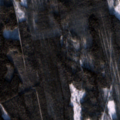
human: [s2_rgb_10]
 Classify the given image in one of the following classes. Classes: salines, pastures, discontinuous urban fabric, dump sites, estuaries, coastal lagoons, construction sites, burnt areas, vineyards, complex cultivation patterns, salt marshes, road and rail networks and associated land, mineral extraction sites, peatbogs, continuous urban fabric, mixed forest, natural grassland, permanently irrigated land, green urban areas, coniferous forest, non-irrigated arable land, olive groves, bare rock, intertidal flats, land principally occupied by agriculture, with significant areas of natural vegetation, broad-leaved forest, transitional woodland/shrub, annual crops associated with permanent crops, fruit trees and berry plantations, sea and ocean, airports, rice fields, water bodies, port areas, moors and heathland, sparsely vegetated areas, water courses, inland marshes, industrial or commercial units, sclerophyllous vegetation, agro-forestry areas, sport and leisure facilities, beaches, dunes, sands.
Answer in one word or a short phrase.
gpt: coniferous forest, mixed forest